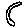
Label: moon